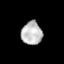
Tissue: lung
Cell type: Others
Senescence score: 0.2233
Nuclear area (px): 474
Mean DAPI intensity: 186.367